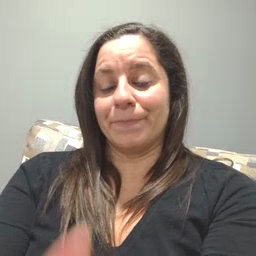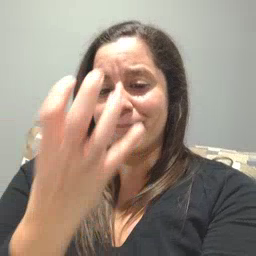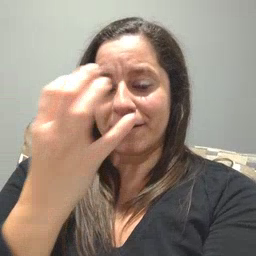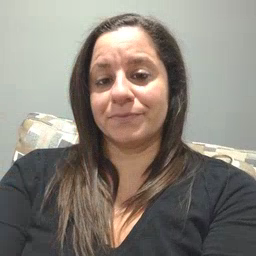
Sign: mad